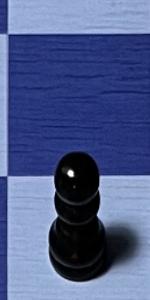
Label: Pawn_Black